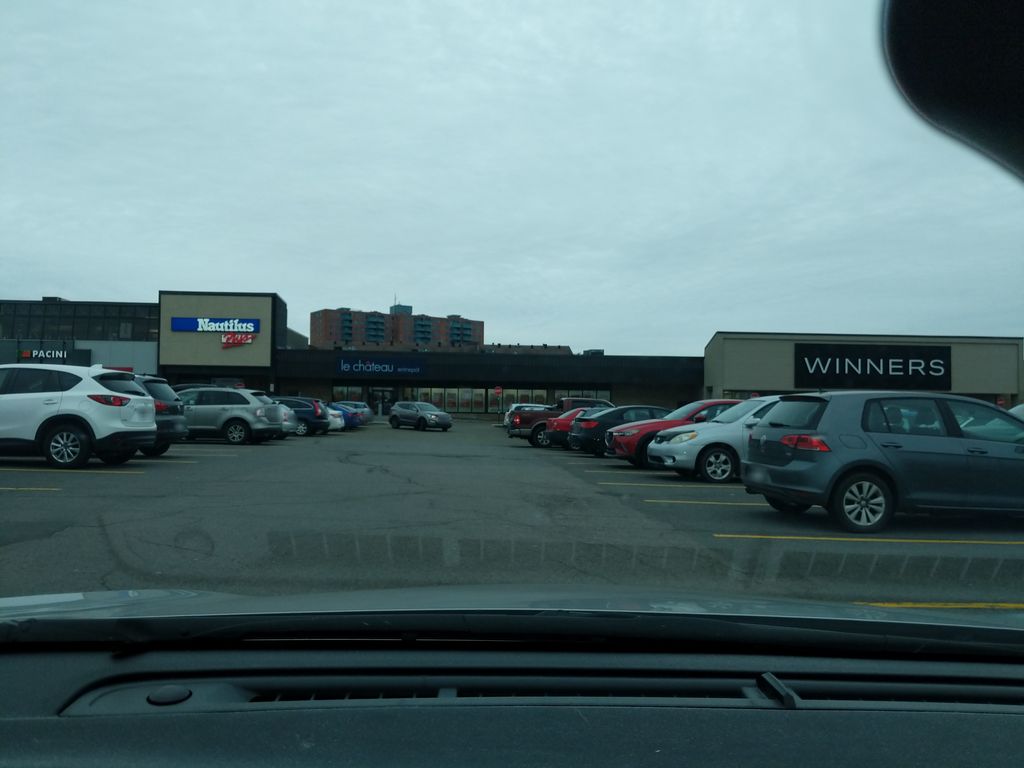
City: quebec_city